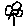
Label: flower